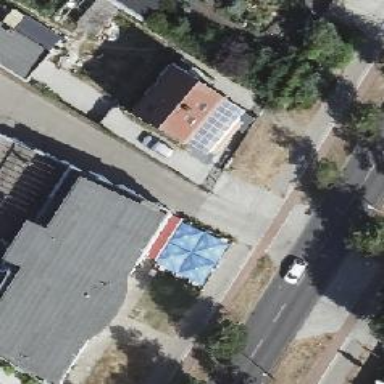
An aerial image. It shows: Restaurant.